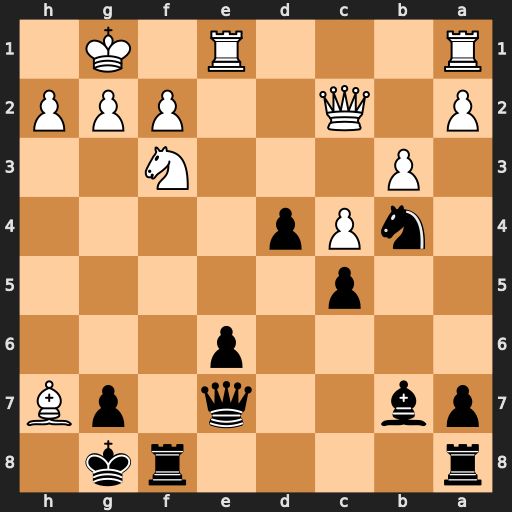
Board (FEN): r4rk1/pb2q1pB/4p3/2p5/1nPp4/1P3N2/P1Q2PPP/R3R1K1
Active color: b
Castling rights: -
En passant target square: -
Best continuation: Kh8 Qg6 Bxf3 gxf3 Rf6 Qe4 Qe8